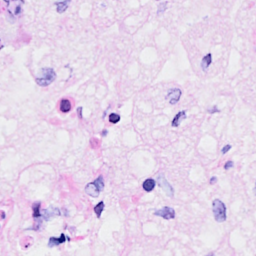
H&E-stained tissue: Breast